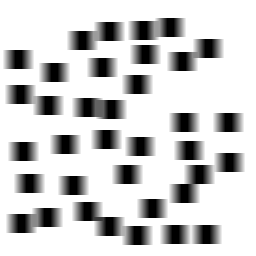
Squares: 36
Triangles: 0
Stars: 0
Total shapes: 36